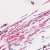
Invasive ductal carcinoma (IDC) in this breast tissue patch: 0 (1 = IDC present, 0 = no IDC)